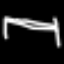
Label: bed